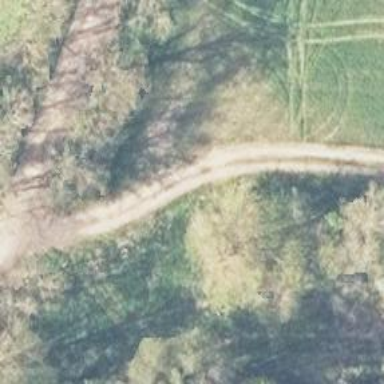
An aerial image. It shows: Sandy track road.